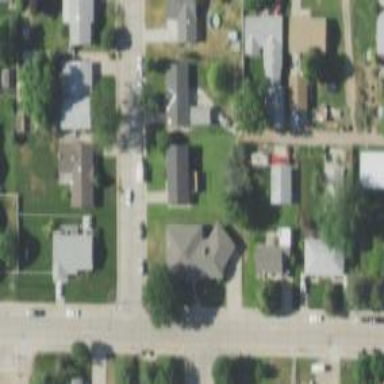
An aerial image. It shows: Alley classified as service road.